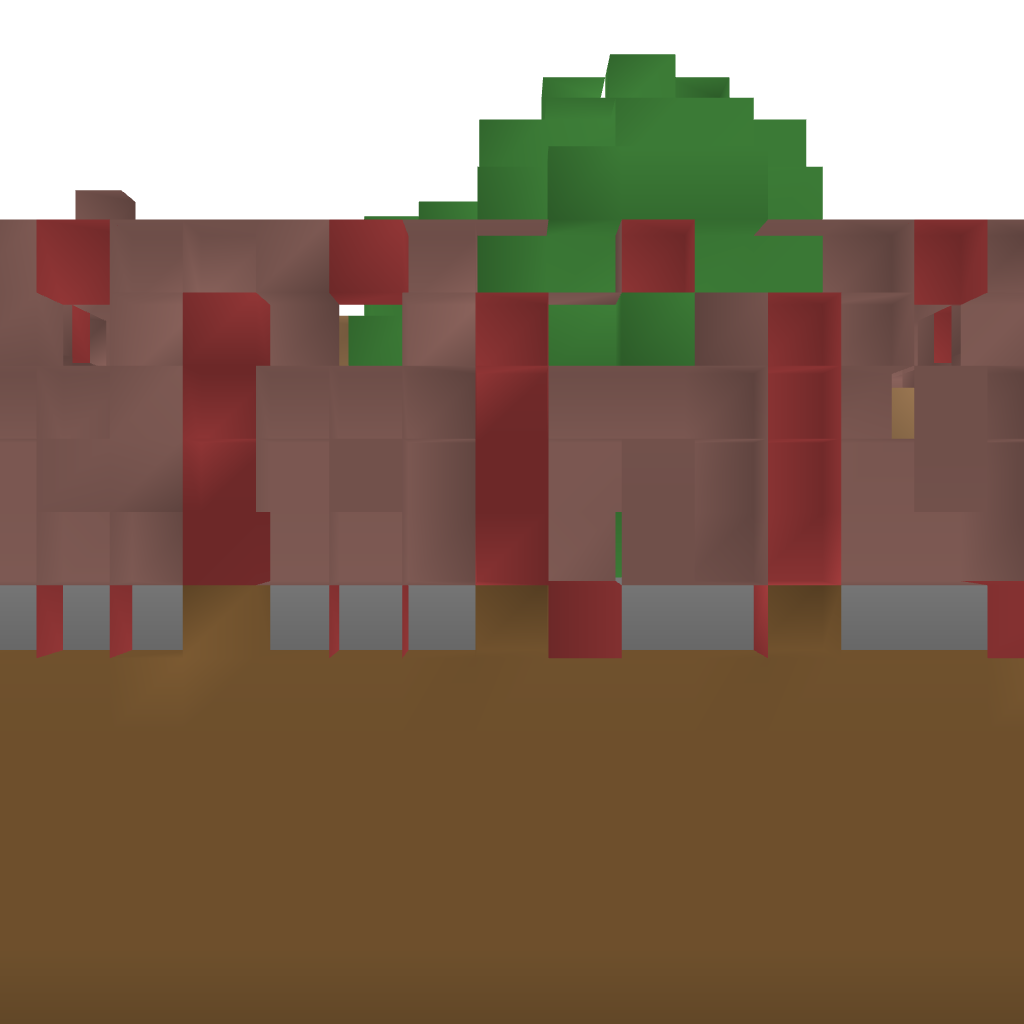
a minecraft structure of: Evil Park bad low quality